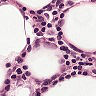
Metastatic tissue present: no